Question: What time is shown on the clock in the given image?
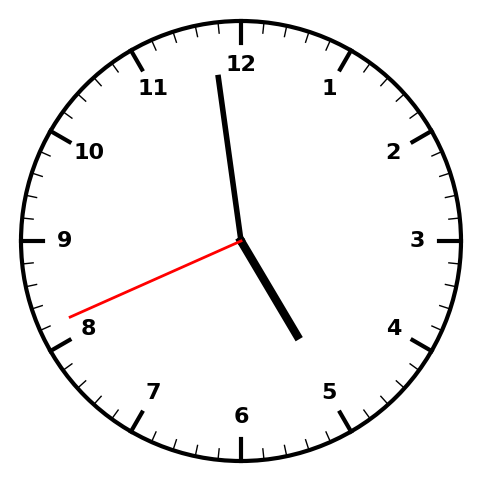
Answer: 04:58:41